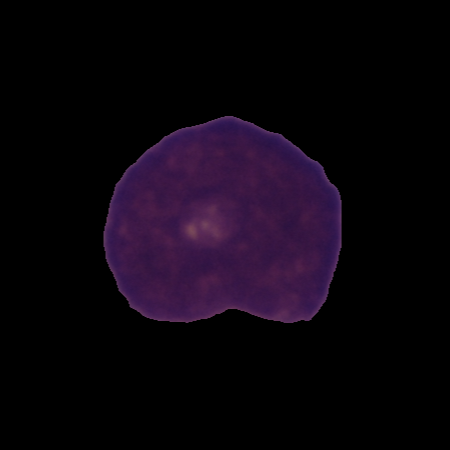
Label: cancer